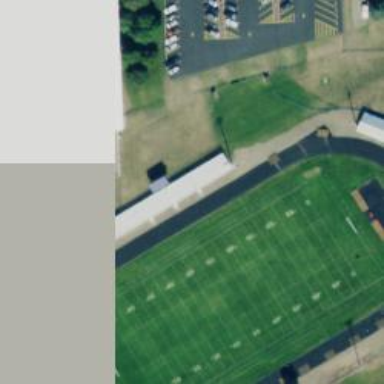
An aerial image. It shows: American football pitch.